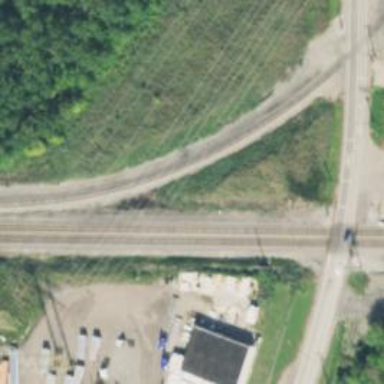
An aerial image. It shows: Railway spur service.